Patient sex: M
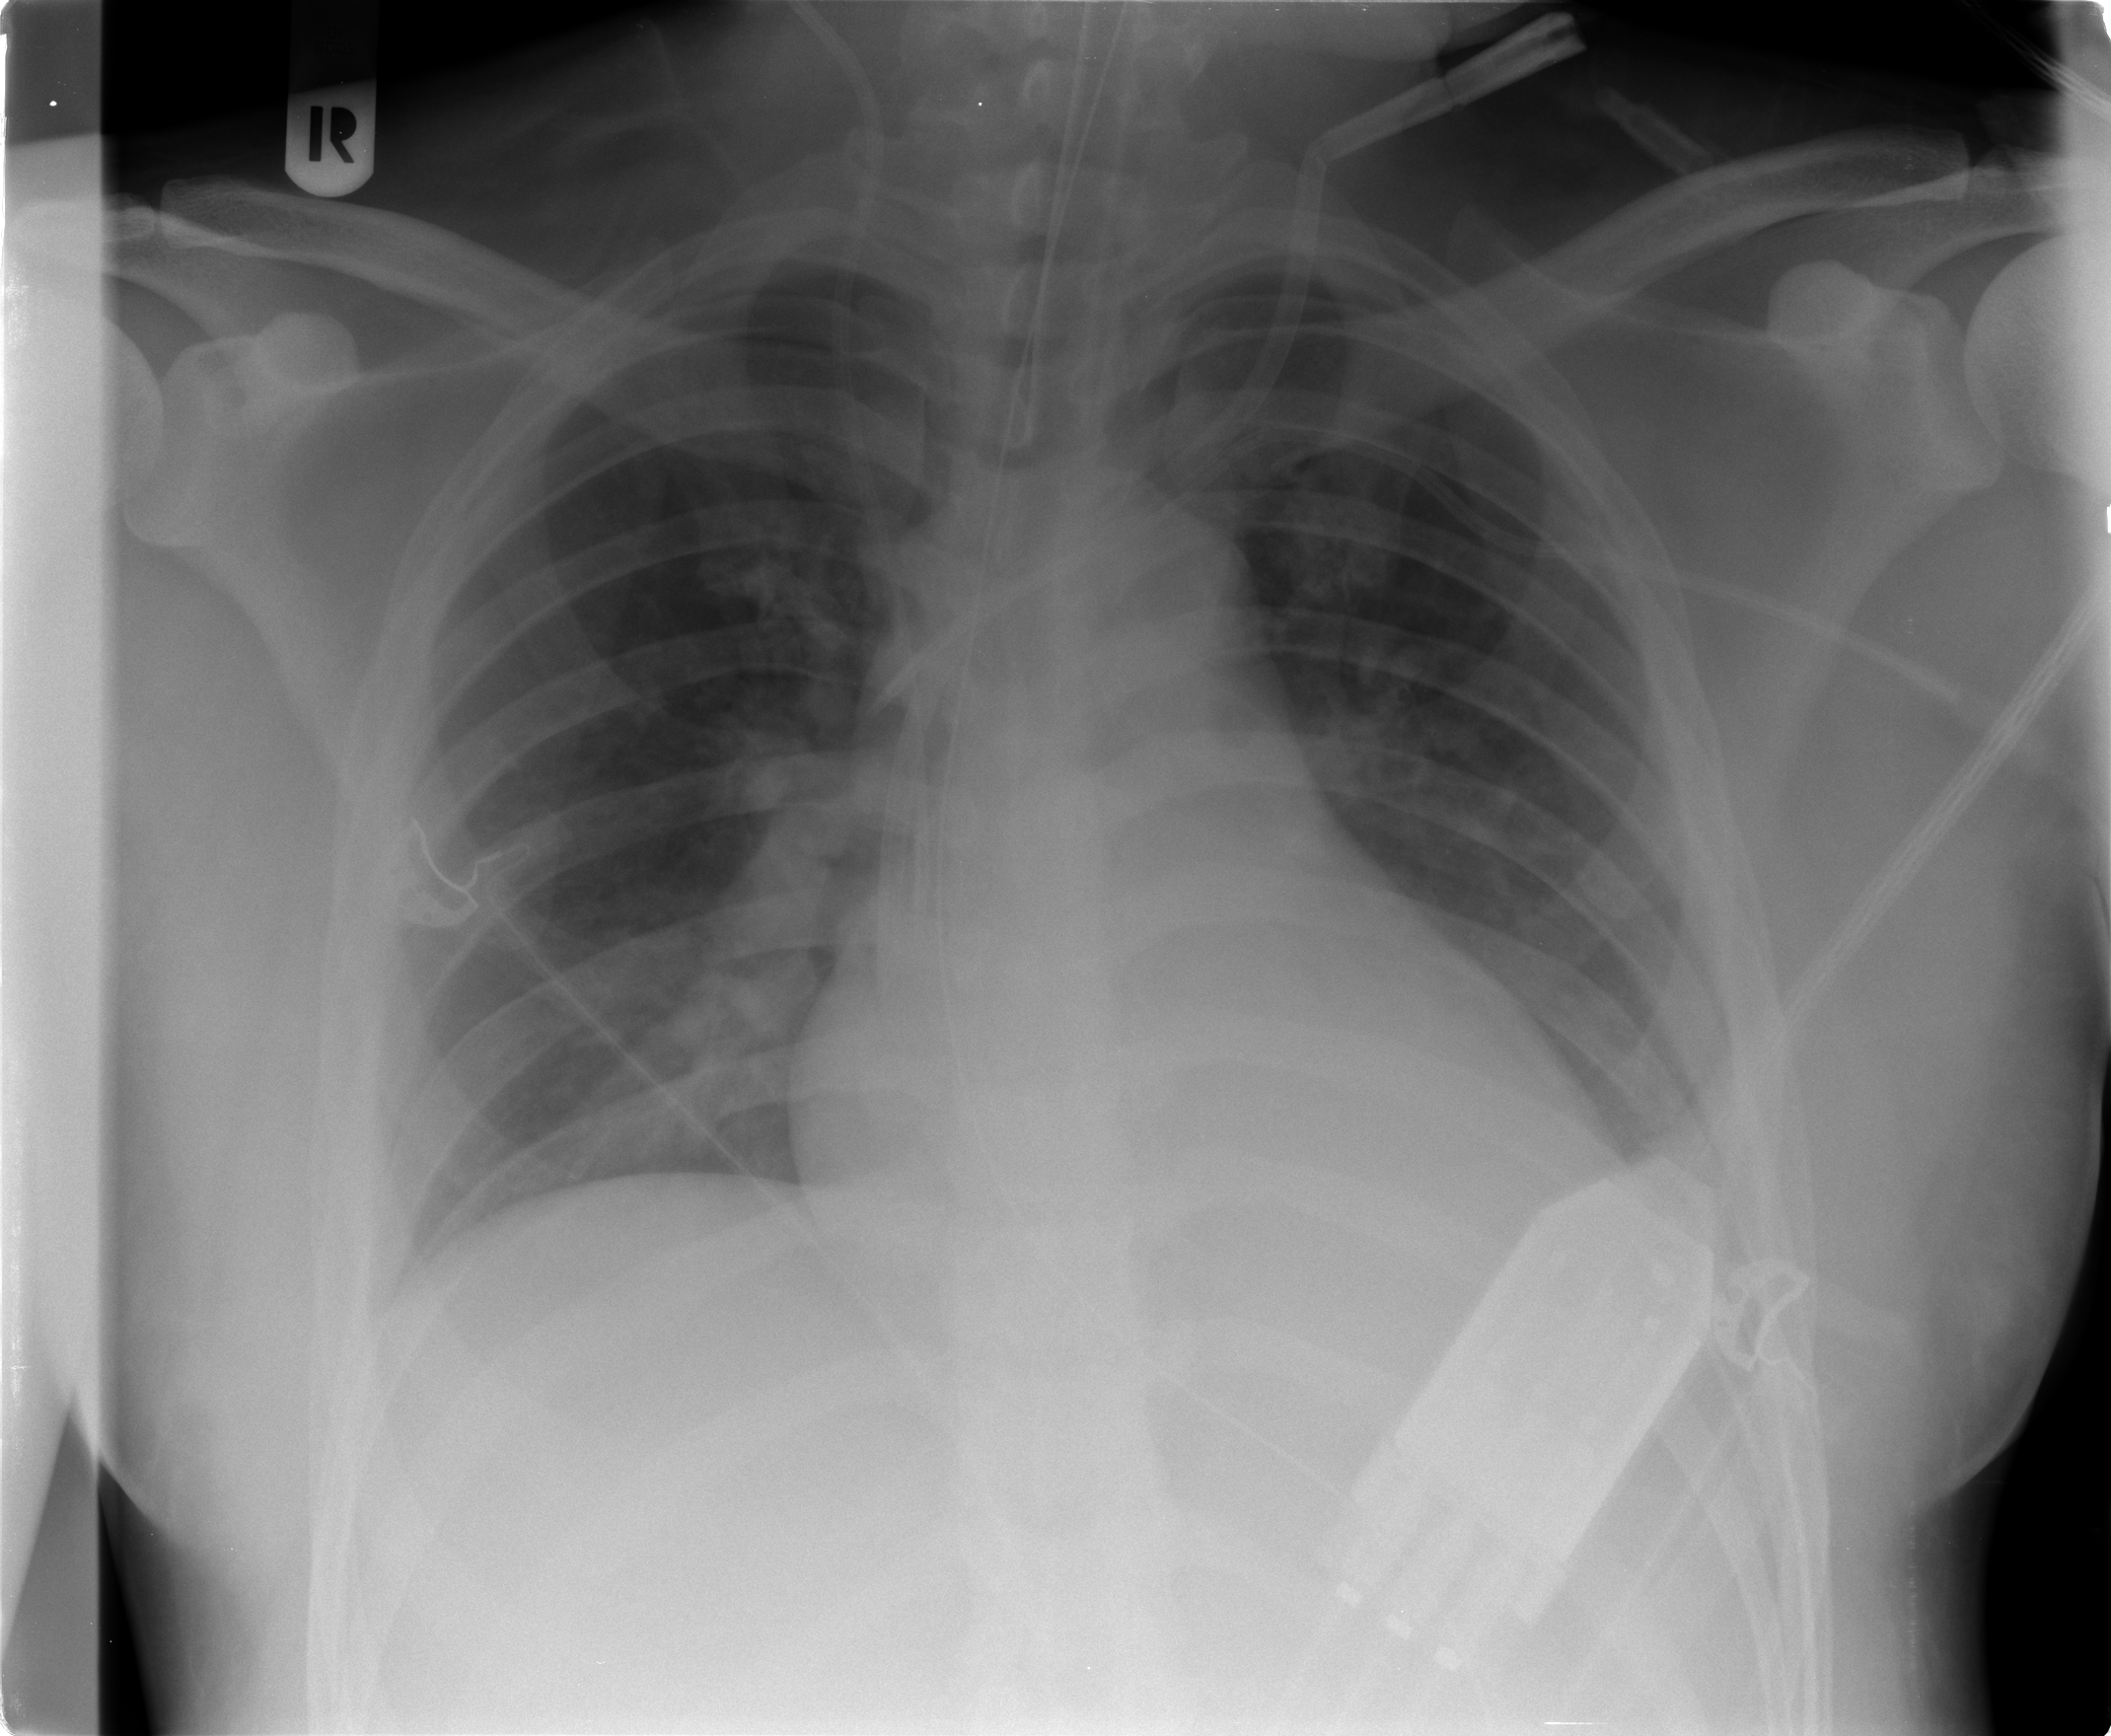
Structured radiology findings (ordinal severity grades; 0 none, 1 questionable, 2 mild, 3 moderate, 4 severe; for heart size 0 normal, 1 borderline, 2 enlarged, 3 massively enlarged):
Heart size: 1
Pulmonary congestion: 2
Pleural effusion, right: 1
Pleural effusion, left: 0
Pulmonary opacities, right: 0
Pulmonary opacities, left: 0
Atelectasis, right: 0
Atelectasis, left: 2